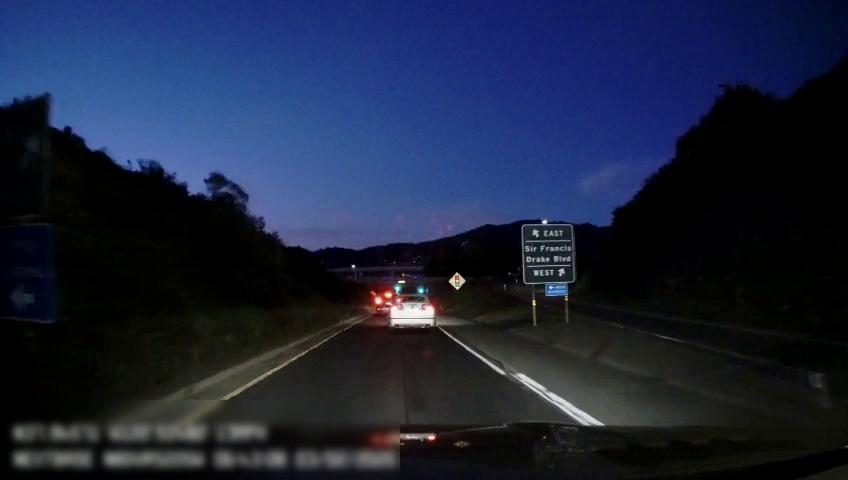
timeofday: Night
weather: Other
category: Drivable Space
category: Drivable Space
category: Vehicles | Car
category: Vehicles | SUV
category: Lanes | Current Lane
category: Lanes | Alternate Lane
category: Lanes | Alternate Lane
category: Lanes | Alternate Lane
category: Traffic | Signs
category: Traffic | Signs
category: Traffic | Signs
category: Traffic | Signs